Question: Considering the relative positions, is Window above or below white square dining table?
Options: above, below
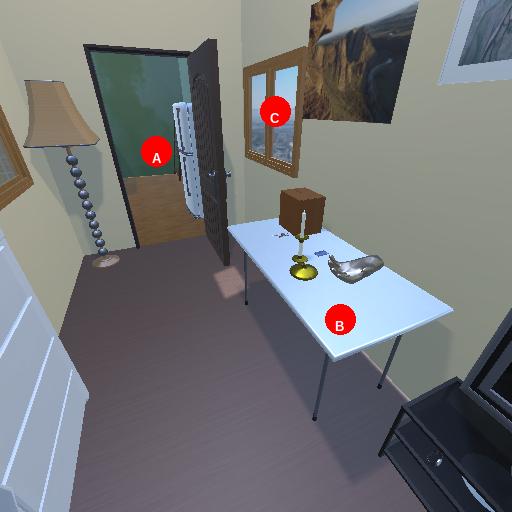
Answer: above